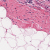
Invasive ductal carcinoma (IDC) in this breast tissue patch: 0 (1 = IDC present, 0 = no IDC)